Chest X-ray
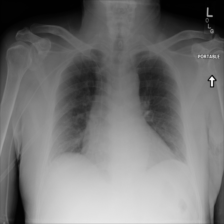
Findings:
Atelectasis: positive
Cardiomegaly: negative
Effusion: negative
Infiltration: negative
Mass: negative
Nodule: negative
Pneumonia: negative
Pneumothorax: negative
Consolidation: negative
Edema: positive
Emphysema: negative
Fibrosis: negative
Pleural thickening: negative
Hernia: negative